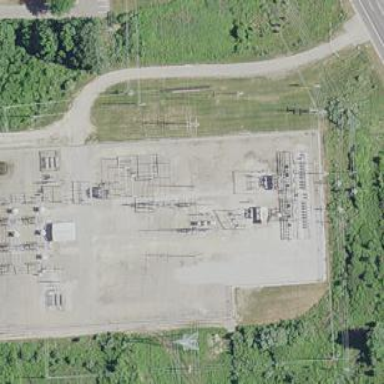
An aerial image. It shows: Outdoor power substation surrounded by fence. The substation is specifically for distribution purposes.